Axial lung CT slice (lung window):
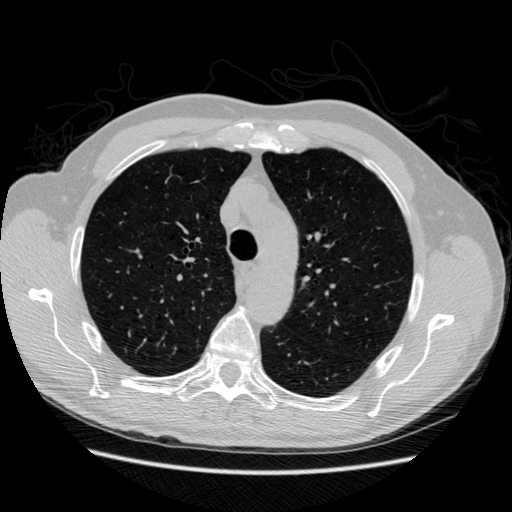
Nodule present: no